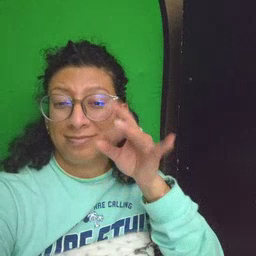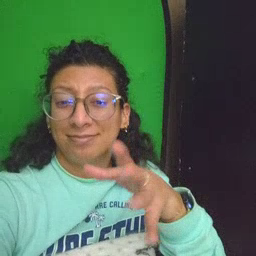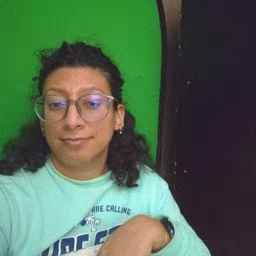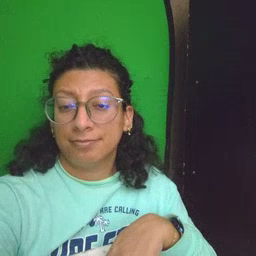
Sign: hate